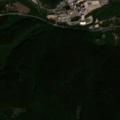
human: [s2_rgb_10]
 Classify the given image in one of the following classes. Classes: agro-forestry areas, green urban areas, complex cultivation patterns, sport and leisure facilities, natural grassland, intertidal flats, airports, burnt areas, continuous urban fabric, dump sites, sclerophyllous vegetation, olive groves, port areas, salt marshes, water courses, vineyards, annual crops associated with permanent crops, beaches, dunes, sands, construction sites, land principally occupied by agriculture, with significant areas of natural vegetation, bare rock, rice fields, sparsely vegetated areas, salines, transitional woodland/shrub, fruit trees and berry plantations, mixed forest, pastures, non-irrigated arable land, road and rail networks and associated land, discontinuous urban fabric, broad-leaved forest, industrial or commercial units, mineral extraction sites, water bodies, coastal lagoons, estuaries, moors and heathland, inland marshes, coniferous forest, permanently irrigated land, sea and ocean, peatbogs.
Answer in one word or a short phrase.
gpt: discontinuous urban fabric, industrial or commercial units, pastures, complex cultivation patterns, coniferous forest, mixed forest